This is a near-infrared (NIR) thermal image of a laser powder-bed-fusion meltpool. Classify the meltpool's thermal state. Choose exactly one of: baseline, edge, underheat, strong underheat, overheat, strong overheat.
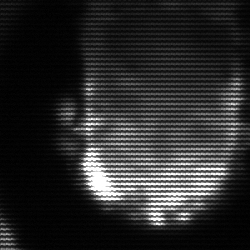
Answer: baseline